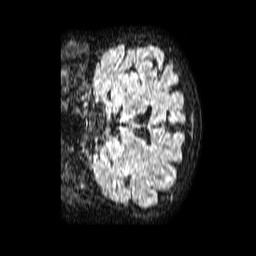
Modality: FLAIR
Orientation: coronal
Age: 64
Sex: female
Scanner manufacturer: philips
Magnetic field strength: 1.5 T
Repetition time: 4.8 s
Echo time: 0.3 s